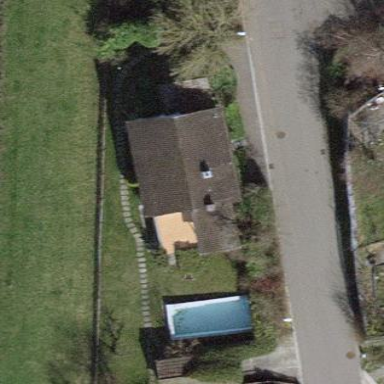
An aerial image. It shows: Detached building.